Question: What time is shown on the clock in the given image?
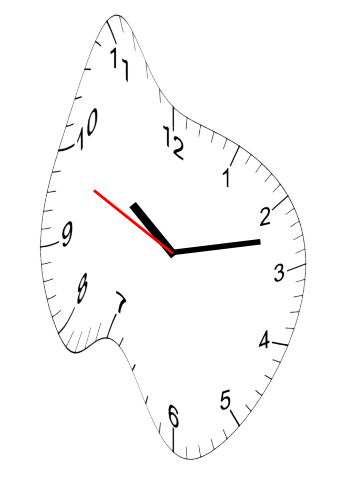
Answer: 10:12:49